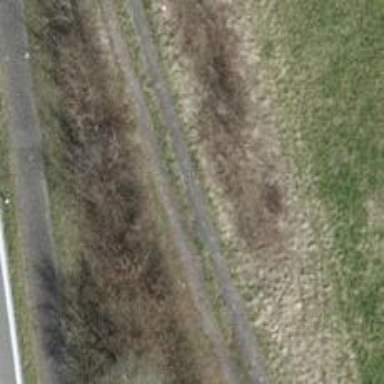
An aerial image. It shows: Gravel track with grade 2 tracktype.